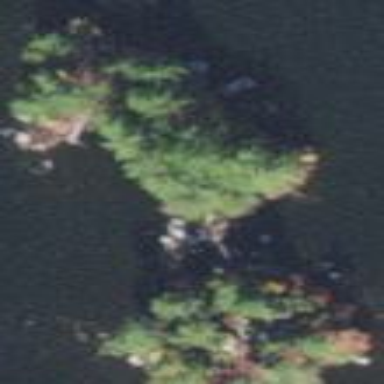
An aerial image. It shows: Islet.